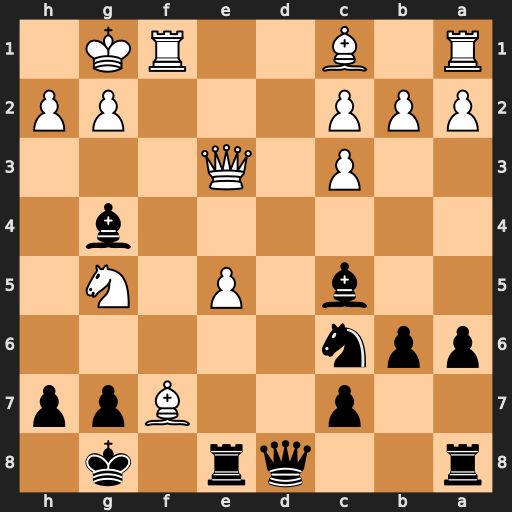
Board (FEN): r2qr1k1/2p2Bpp/ppn5/2b1P1N1/6b1/2P1Q3/PPP3PP/R1B2RK1
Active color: b
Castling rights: -
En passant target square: -
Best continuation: Kh8 Qxc5 bxc5 Bxe8 Qxe8